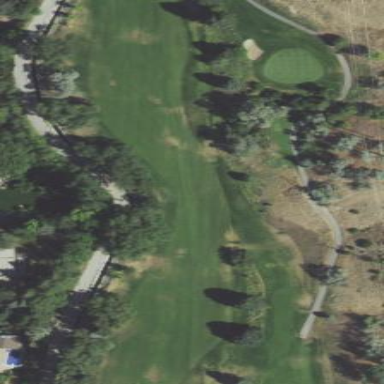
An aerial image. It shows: Beautiful golf fairway covered in lush green grass.